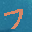
Label: 7